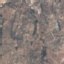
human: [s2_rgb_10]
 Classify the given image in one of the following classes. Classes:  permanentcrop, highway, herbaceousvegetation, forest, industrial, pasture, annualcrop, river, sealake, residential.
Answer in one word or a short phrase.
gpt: PermanentCrop